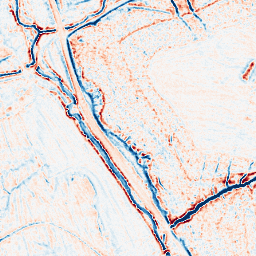
Category: edge_preserving
Decomposition family: bilateral
Decomposition parameters: d: 9
sigma_color: 25
sigma_space: 75
Upsampling method: sinc_blackman
Upsampling parameters: scale: 8
kernel_size: 16
Upsampling scale: 8